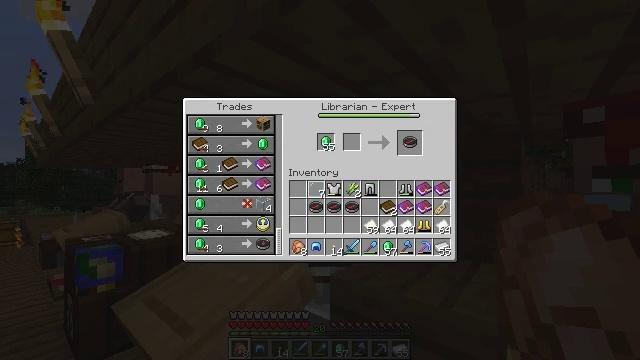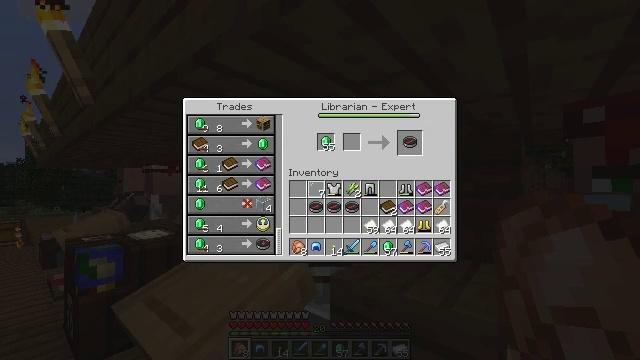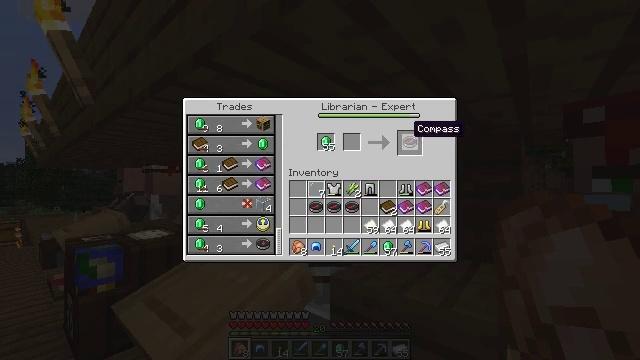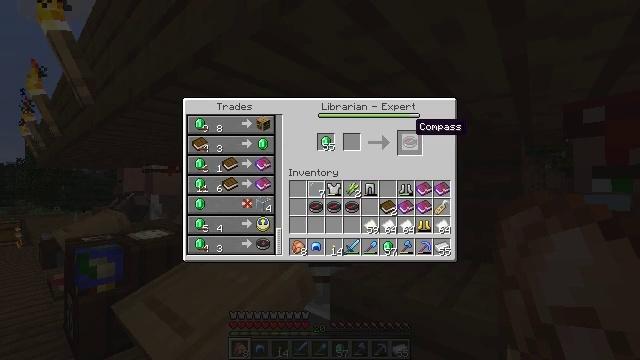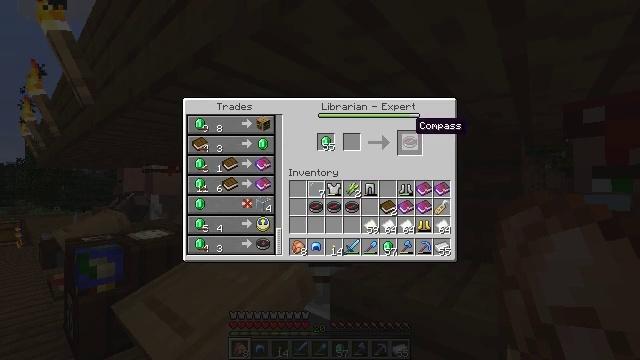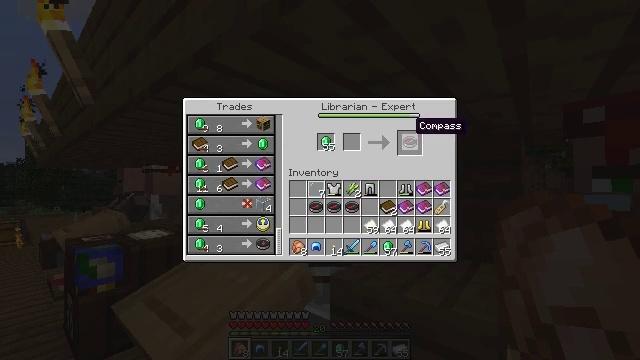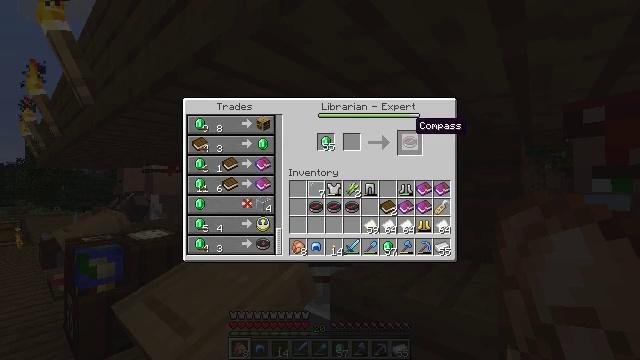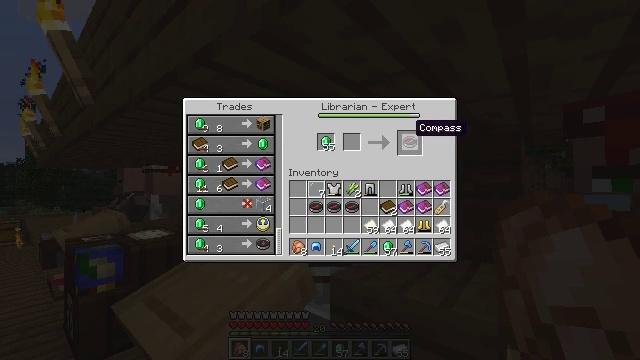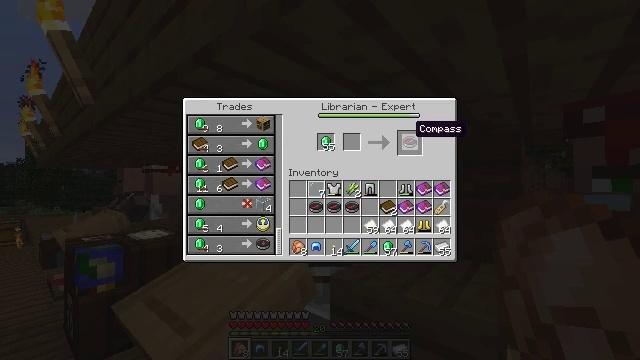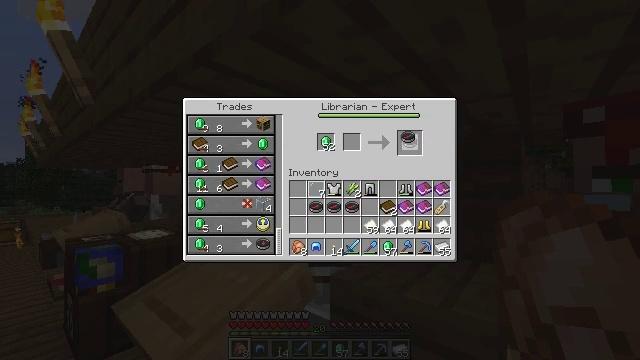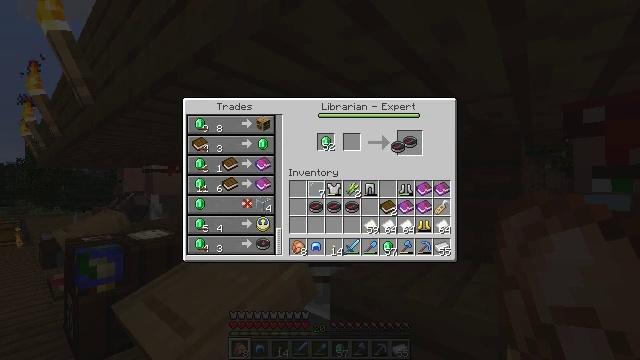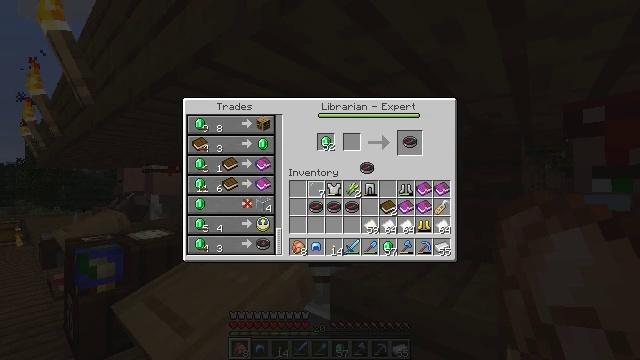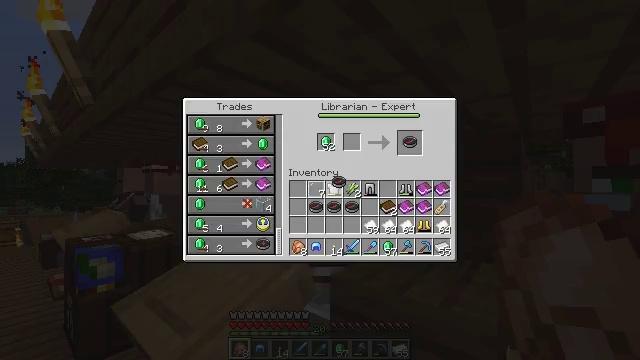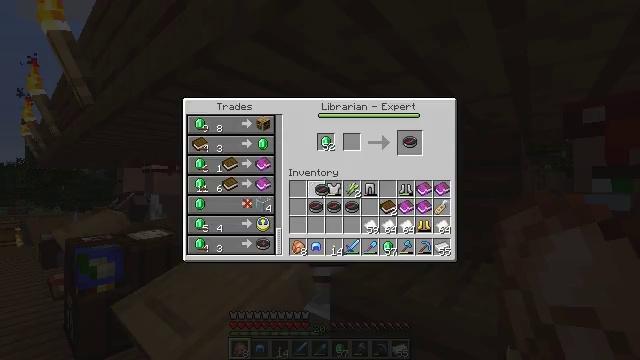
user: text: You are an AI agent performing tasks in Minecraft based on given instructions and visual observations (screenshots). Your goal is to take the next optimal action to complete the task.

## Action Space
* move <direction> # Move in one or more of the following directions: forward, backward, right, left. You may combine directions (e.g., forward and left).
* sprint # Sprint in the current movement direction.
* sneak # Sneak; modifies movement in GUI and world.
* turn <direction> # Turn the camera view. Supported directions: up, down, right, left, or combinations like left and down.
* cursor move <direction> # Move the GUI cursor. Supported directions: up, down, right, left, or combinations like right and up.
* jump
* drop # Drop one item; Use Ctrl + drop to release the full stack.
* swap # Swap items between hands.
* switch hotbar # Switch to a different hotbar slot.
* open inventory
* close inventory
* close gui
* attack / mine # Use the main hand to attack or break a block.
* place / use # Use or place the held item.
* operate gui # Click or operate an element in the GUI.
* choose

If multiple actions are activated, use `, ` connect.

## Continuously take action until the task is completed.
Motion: motion action
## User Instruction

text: Build a compass by arranging iron ingots and redstone in the crafting table.
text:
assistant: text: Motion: cursor move right and up
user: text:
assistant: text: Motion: cursor move right
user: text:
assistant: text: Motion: no_op
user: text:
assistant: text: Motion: no_op
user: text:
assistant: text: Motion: no_op
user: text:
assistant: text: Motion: no_op
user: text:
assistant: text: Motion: no_op
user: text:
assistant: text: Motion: no_op
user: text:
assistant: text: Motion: operate gui
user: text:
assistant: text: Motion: cursor move left and down, operate gui
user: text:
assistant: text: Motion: cursor move left and down
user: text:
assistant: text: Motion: cursor move left and down
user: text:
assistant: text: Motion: cursor move left and down
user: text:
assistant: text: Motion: no_op